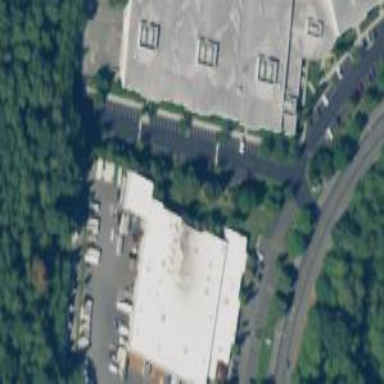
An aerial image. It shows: Industrial building.